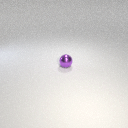
small purple metal sphere